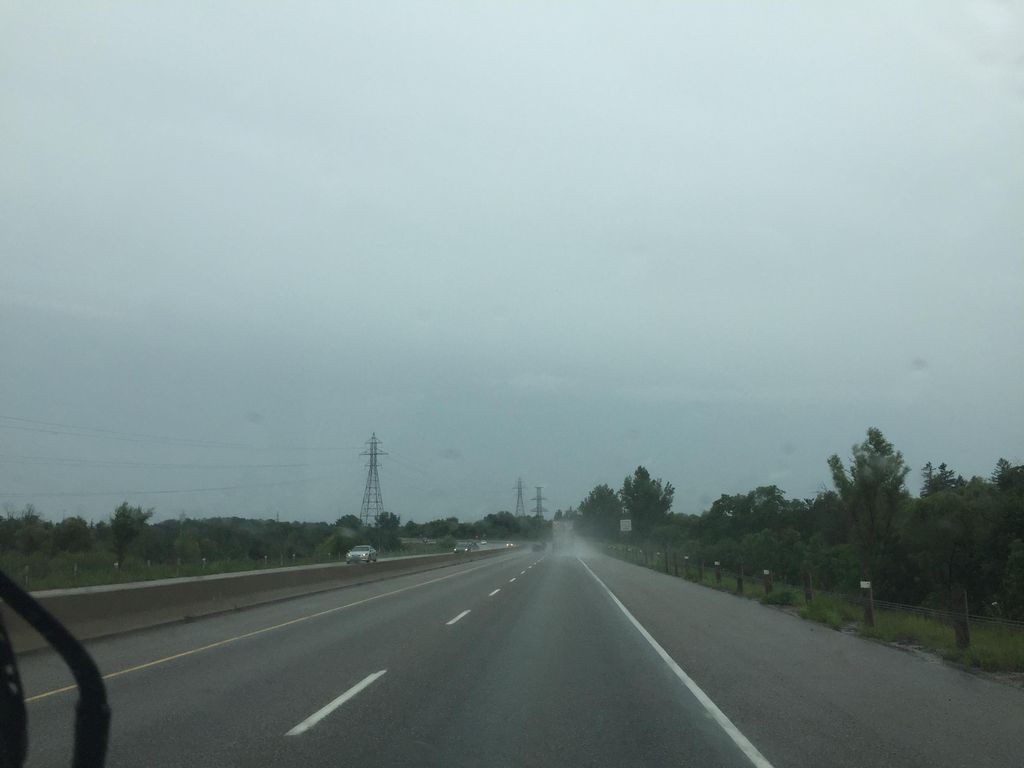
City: kitchener-waterloo